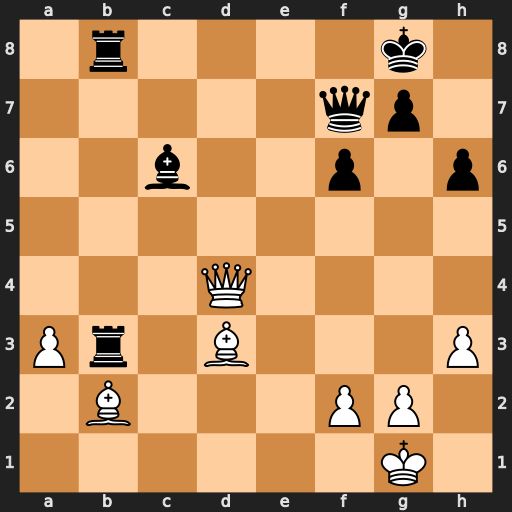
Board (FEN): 1r4k1/5qp1/2b2p1p/8/3Q4/Pr1B3P/1B3PP1/6K1
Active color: w
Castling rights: -
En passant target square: -
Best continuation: Bc4 Rxb2 Bxf7+ Kxf7 Qc4+